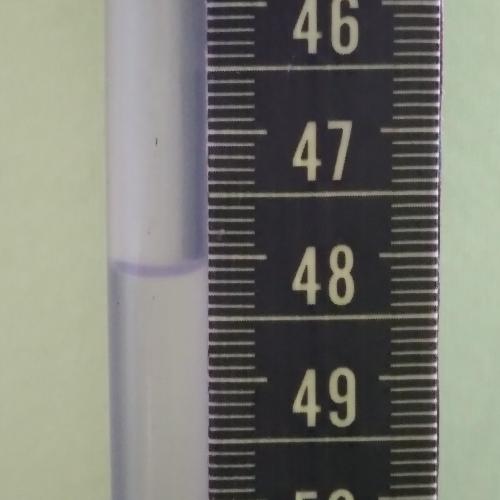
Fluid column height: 48.1 cm